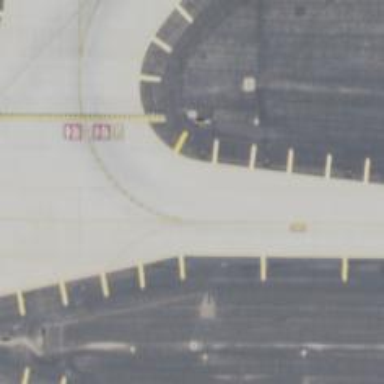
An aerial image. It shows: View of taxiway at the airport.